Question:
I'm trying to setup a view that will display progress with these dots instead of a solid bar. Ideally, I'd like to have the dots fill vertically (Bottom to top).
I have two UIImageViews inside of a UIView, one for the grey background and one with the foreground masked.
'''
UIImage * bgImg = [UIImage imageNamed:@"prog_bg.png"];
UIImageView * bgView = [[UIImageView alloc] initWithImage:bgImg];
progImage = [UIImage imageNamed:@"prog.png"];
maskRef = [UIImage imageNamed:@"prog_mask.png"].CGImage;
CGImageRef mask = CGImageMaskCreate(CGImageGetWidth(maskRef),
CGImageGetHeight(maskRef),
CGImageGetBitsPerComponent(maskRef),
CGImageGetBitsPerPixel(maskRef),
CGImageGetBytesPerRow(maskRef),
CGImageGetDataProvider(maskRef), NULL, false);
CGImageRef maskedImage = CGImageCreateWithMask([progImage CGImage], mask);
UIImage * img = [UIImage imageWithCGImage:maskedImage];
imageView = [[UIImageView alloc] initWithImage:img];
[progView addSubview:bgView];
[progView addSubview:imageView];
'''
I found the code in this <URL>. I can't seem to define the width of the mask from my delegate that updates the progress.
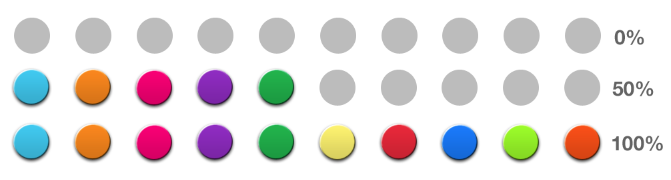
Answer: Can you try 'CGImageGetWidth(maskRef) * percentage' in 'CGImageMaskCreate'